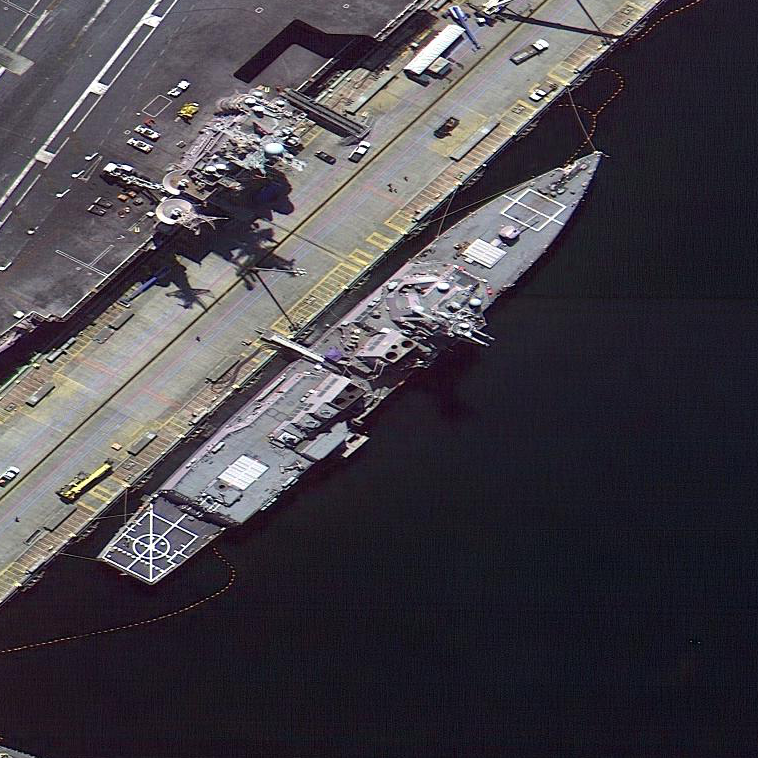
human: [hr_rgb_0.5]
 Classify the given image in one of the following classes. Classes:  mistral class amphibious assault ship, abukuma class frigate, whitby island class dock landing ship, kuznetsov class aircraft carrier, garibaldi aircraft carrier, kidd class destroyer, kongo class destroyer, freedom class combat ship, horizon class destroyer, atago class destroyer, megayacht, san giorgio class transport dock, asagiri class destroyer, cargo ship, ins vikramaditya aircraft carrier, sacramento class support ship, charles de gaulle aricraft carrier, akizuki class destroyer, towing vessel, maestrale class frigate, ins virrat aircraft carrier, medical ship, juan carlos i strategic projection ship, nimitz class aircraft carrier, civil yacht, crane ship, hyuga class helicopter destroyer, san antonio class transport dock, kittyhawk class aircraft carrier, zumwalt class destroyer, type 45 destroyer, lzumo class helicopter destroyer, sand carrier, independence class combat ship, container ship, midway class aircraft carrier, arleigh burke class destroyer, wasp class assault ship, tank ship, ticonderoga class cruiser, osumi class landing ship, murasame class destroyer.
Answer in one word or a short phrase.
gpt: Arleigh Burke class destroyer